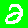
Digit: 2